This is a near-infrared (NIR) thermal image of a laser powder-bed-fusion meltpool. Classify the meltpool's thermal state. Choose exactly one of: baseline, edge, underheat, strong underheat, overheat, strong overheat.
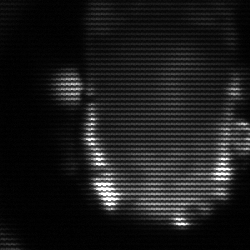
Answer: baseline